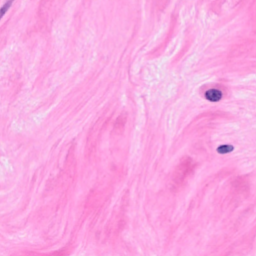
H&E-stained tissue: Breast